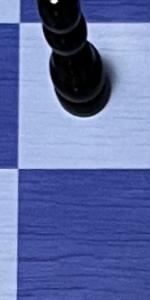
Label: Empty